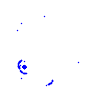
Particle: proton